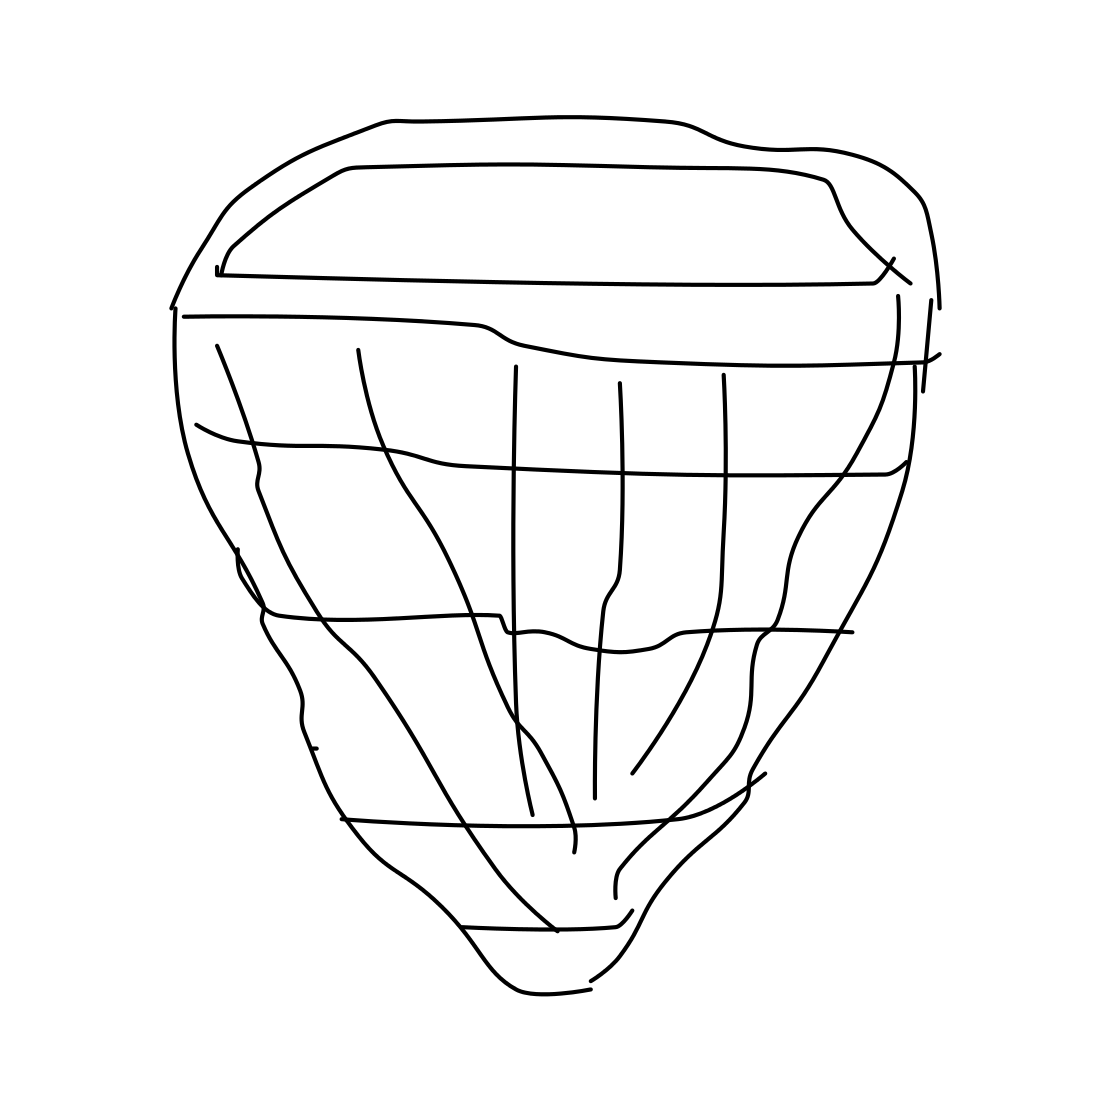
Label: basket